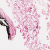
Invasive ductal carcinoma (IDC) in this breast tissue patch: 0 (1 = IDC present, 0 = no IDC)